Question: My getters are not updating reactive even though the store contains the data.
Here is my Code
'''
function initialAuthState (): AuthState {
return {
token: undefined,
currentUser: undefined,
refreshToken: undefined
}
}
export const store: AuthState = initialAuthState()
export const actions: ActionTree<AuthState, RootState> = {
[AuthStoreActions.LOGIN]: async ({ commit }, payload: { employeeID: string, password?: string }): Promise<User> => {
const response = await AuthRepository.login(payload)
// Save Token and User
commit(AuthStoreMutations.SET_TOKENS, { token: response.data.token, refreshToken: response.data.refreshToken })
const user = User.parseFromObject(response.data.user)
commit(AuthStoreMutations.SET_USER, user)
return new User()
},
[AuthStoreActions.LOGOUT]: ({ commit }): void => {
commit(AuthStoreMutations.CLEAR_STORE)
}
}
export const mutations: MutationTree<AuthState> = {
[AuthStoreMutations.SET_TOKENS]: (state: AuthState, value: { token: string, refreshToken: string }) => {
state.token = value.token
state.refreshToken = value.refreshToken
},
[AuthStoreMutations.SET_USER]: (state: AuthState, value: User) => {
const t = {}
Object.assign(t, value)
state.currentUser = t as User
},
[AuthStoreMutations.CLEAR_STORE]: (state: AuthState) => {
//state.token = null
//state.refreshToken = null
//state.currentUser = null
}
}
export const getters: GetterTree<AuthState, RootState> = {
[AuthStoreGetters.TOKEN]: (state: AuthState) => state.token,
[AuthStoreGetters.REFRESH_TOKEN]: (state: AuthState) => state.refreshToken,
[AuthStoreGetters.CURRENT_USER]: (state: AuthState) => {
console.log(state.currentUser)
if (state.currentUser) {
// needs to be parsed because VuexPersistence does not keep type information
return User.parseFromObject(state.currentUser)
}
return undefined
}
}
'''
And here is how i call my getter
'''
@AuthStore.Getter(AuthStoreGetters.TOKEN)
private token?: string
created () {
console.log(this.token)
}
'''
The Data exists as you can see on this screenshot. The only way to update my getters is by reloading the website.

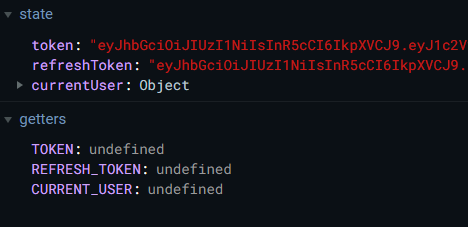
Answer: We found the error.
'''
export const store: AuthState = initialAuthState()
'''
must be
'''
export const state: AuthState = initialAuthState()
'''
I hope this can help somebody else